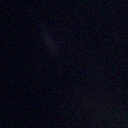
Screen state: off